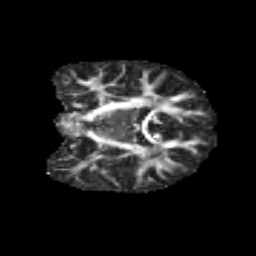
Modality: FA
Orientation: coronal
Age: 9
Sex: male
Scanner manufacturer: siemens
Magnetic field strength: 3 T
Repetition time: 3.8 s
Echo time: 0.07 s